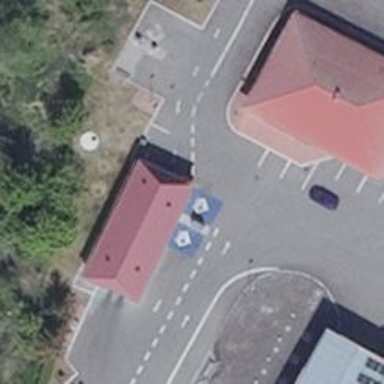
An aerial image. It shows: Car wash facility.